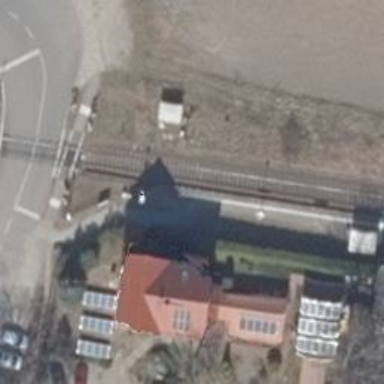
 with repeated signals along the railway line."